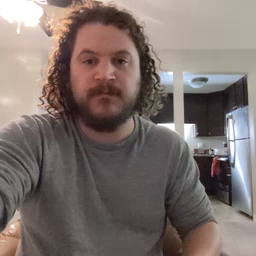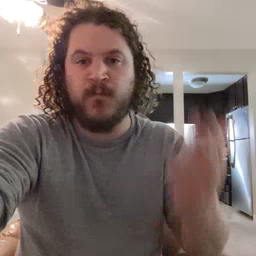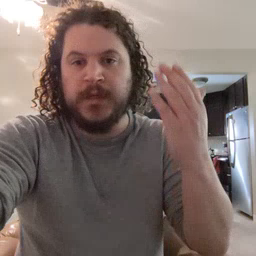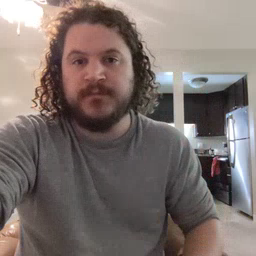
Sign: morning